九年级 · 度量几何学
如图, $\triangle A B C$ 是 $\odot O$ 的内接三角形. 若 $\angle A B C=45^{\circ}, A C=\sqrt{2}$, 则 $\odot O$ 的半径是 $\qquad$ .


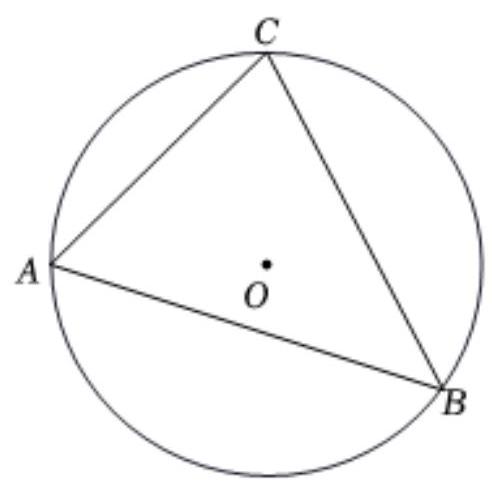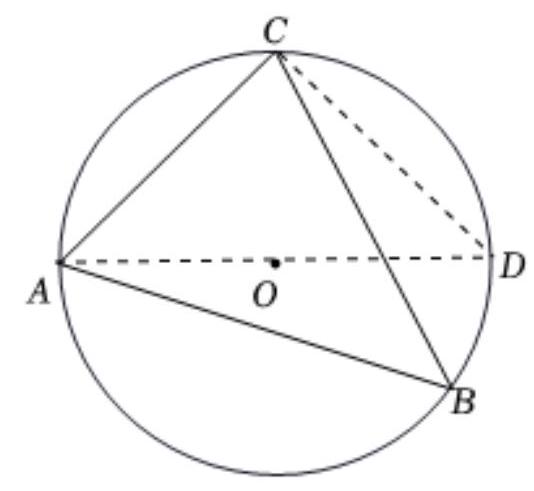
答案:  1


解析: 【分析】

本题考查了三角形的外接圆与外心, 圆周角定理, 根据题目的已知条件并结合图形添加适当的辅助线是解题的关键.

连接 $A O$ 并延长交 $\odot O$ 于点 $D$, 连接 $C D$, 根据直径所对的圆周角是直角可得 $\angle A C D=90^{\circ}$, 再利用同弧所对的圆周角相等可得 $\angle A D C=45^{\circ}$, 然后在 $R t \triangle A C D$ 中, 利用勾股定理求出 $A D$ 的长, 从而求出 $\odot O$
的半径, 即可解答.

【解答】

解: 连接 $A O$ 并延长交 $\odot O$ 于点 $D$, 连接 $C D$,

$\because A D$ 是 $\odot O$ 的直径,

$\therefore \angle A C D=90^{\circ}$,

$\because \angle A B C=45^{\circ}$,

$\therefore \angle A D C=\angle A B C=45^{\circ}$,

即 $\angle C A D=\angle A D C=45^{\circ}$

$\therefore A D=2$,

$\therefore \odot O$ 的半径是1,

故答案为: 1 .